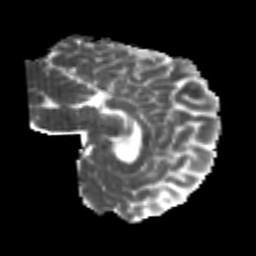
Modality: MD
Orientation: sagittal
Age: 24
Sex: female
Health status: healthy
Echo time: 0.074 s